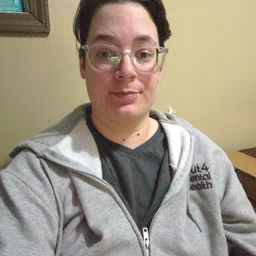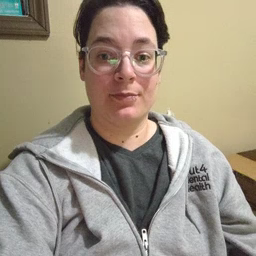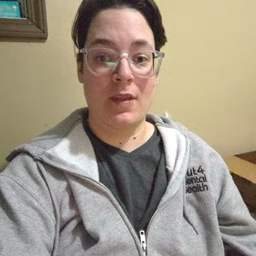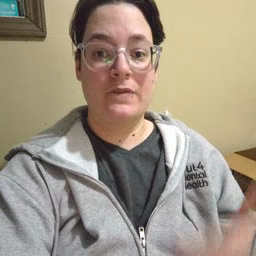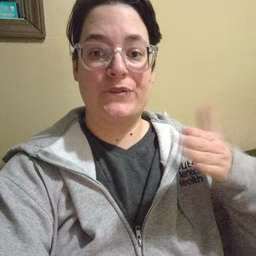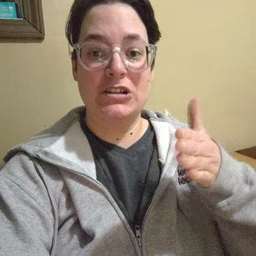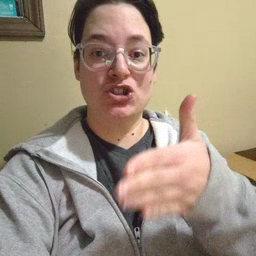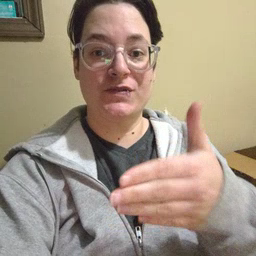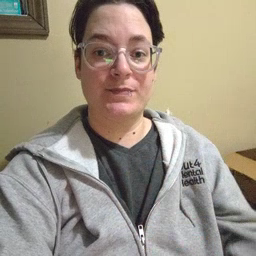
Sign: fish